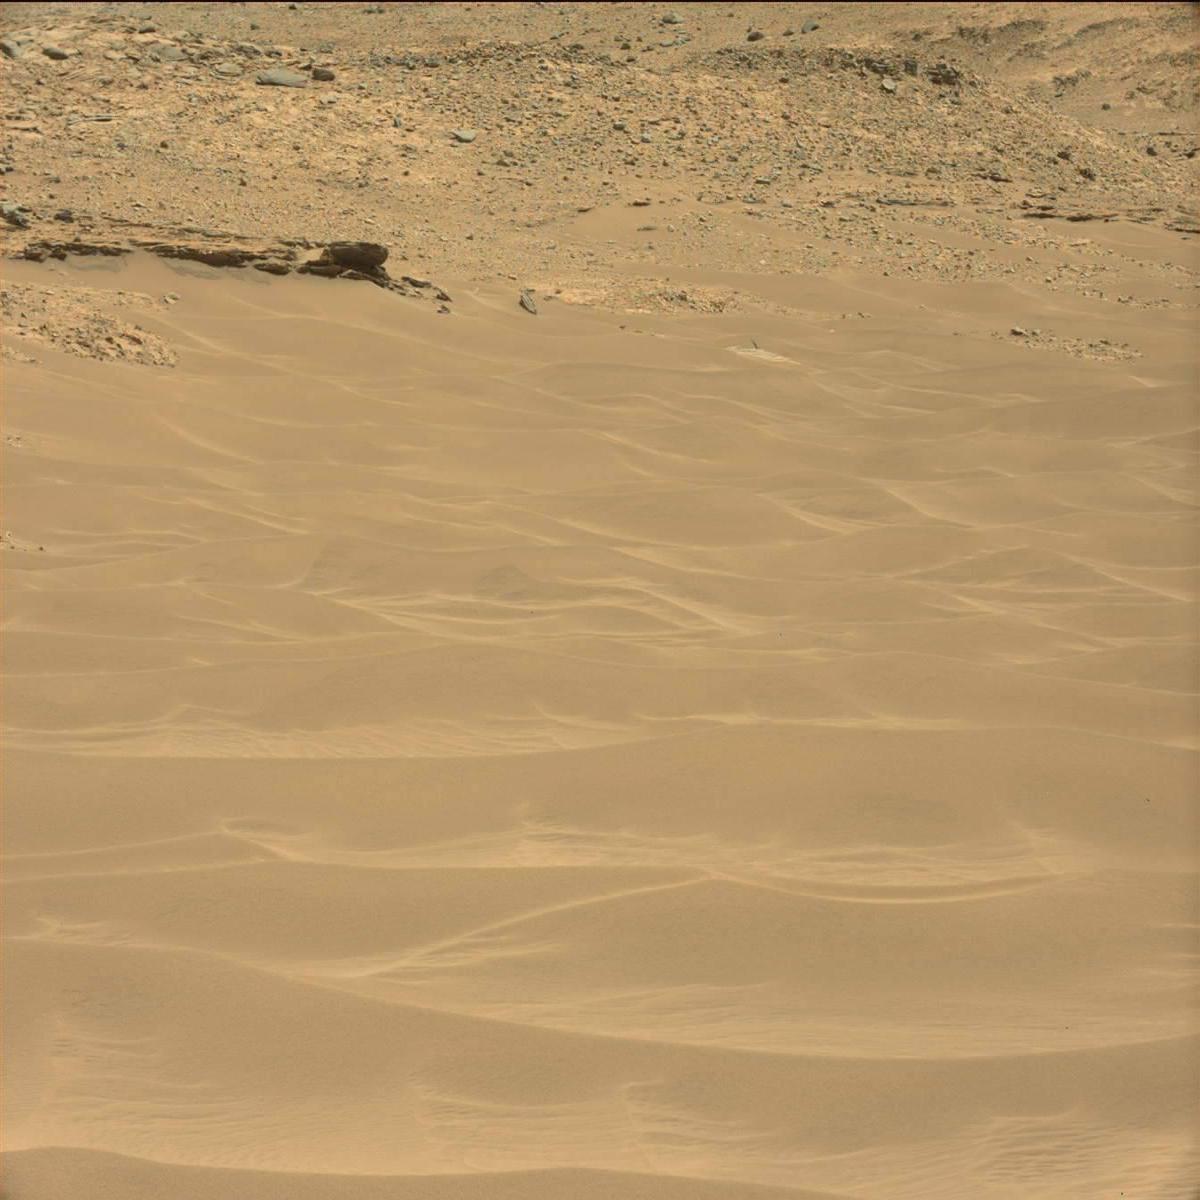
Terrain classes present: Bedrock, Sand / Soil